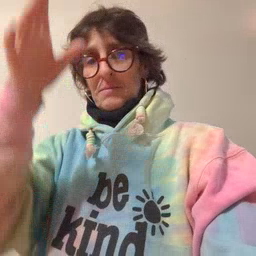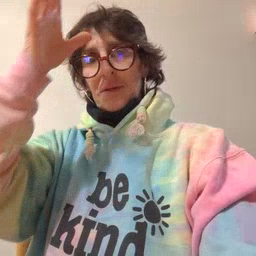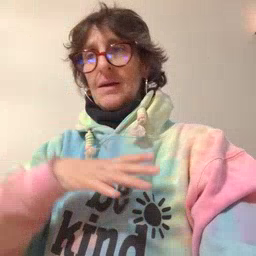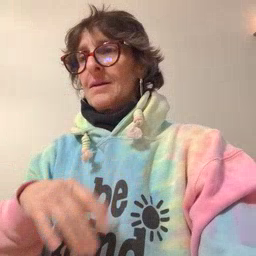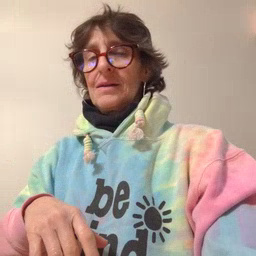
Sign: man